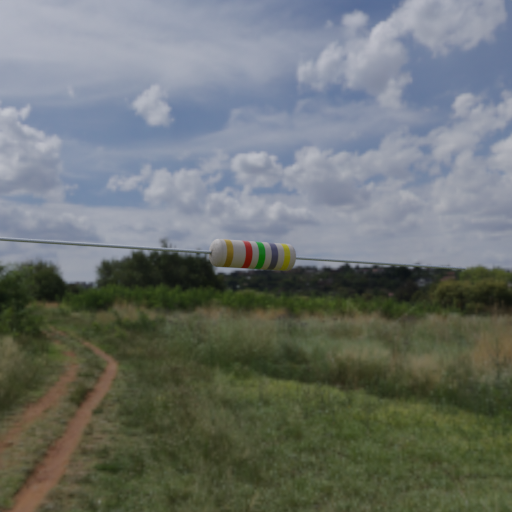
Resistor colour bands (in order): gold, red, green, gray, yellow